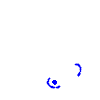
Particle: pion